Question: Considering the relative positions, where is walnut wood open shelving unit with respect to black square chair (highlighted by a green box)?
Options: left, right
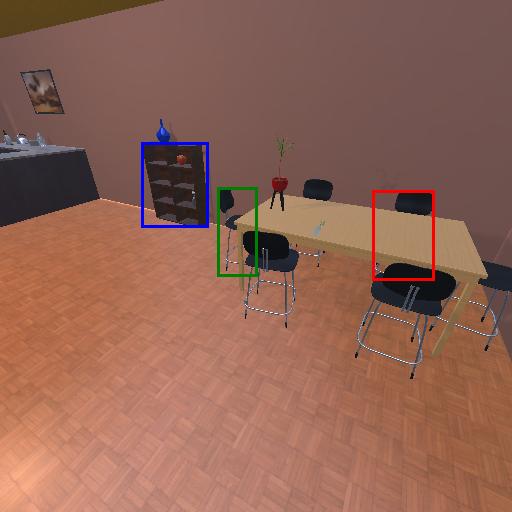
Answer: left